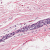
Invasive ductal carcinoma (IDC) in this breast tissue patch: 0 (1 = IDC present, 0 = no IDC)